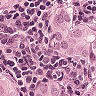
Metastatic tissue present: yes